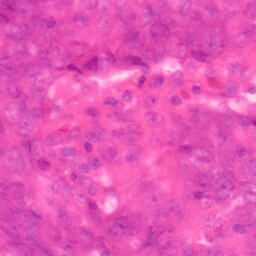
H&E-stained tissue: Colon